Question: I have a UITable containing some customs UITableCells. Those cells contain a few UILabels and a UITextField. The datasource of the table comes from a main controller's property. (This controller is also the delegate and the dataSource for the table).
Here's a simplified screenshot of the UI:

Now, I need to update "on the fly" the content of all the UILabels when the user edits one of the UITextFields.
To do so, at the I am listening to the "Editing Changed" event at the UITextField level. This triggers the following action:
'''
- (IBAction) editChangeHandler: (id) sender {
MyAppDelegate *delegate = [[UIApplication sharedApplication] delegate];
[[delegate.viewController.myDataSourceArray objectAtIndex:self.rowIndex] setANumber: [theTextField.text intValue]];
[delegate.viewController reloadRows];
}
'''
The reloadRows method in the viewController is as such:
'''
- (void) reloadRows {
NSLog(@"called reloadRows");
//perform some calculations on the data source objects here...
[theUITable reloadData];
}
'''
My problem here is that whenever the user changes the value in the field, the reloadRows method is successfully called, so is apparently the reloadData but it also causes the keyboard to be dismissed.
So in the end, the user can only touch one key when editing the TextField before the keyboard is dismissed and the table reloaded.
Does anybody knows a solution to this or have experienced the same issue?
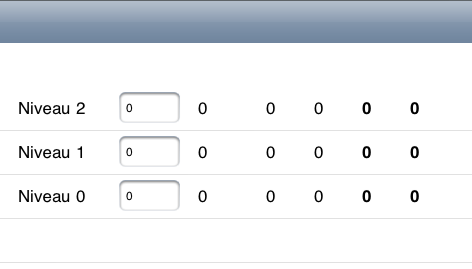
Answer: You can selectively modify rows as needed, rather than updating the whole table (doing this is updating the cell you are currently working in, resetting its state).
Look at:
'''
- (void)reloadRowsAtIndexPaths:(NSArray *)indexPaths withRowAnimation:(UITableViewRowAnimation)animation
'''
Additionally, you can edit those cells directly by obtaining the cell via:
'''
- (UITableViewCell *)cellForRowAtIndexPath:(NSIndexPath *)indexPath
'''
if you don't want to have to rebuild those cells.